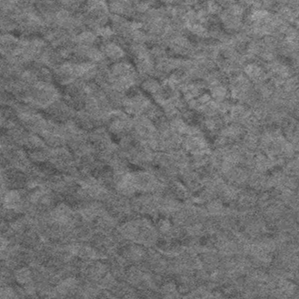
Label: frost